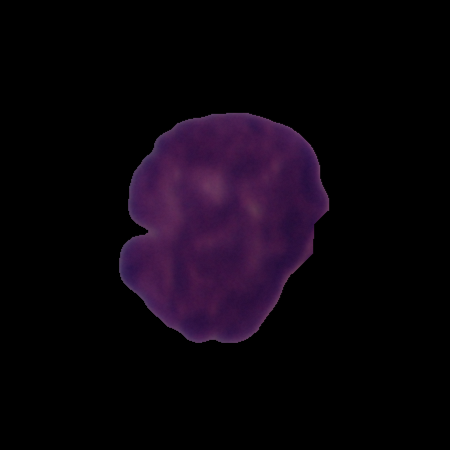
Label: healthy